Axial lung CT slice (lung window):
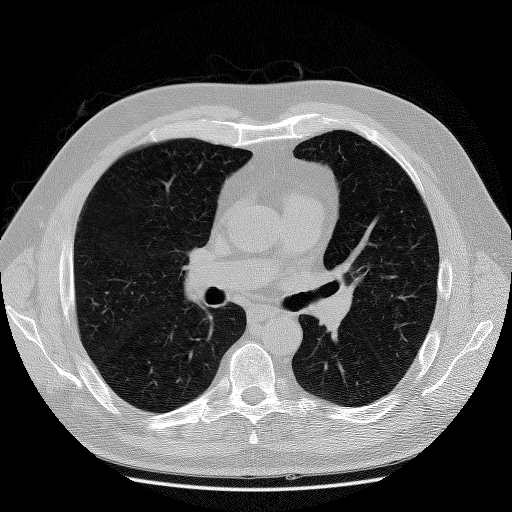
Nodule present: no